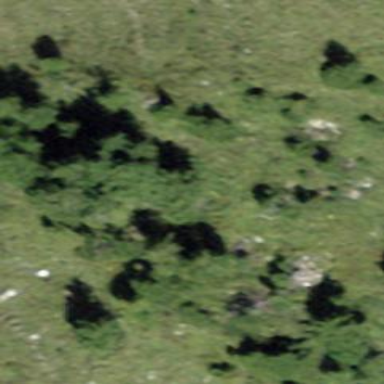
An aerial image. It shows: Area covered in scrub vegetation.